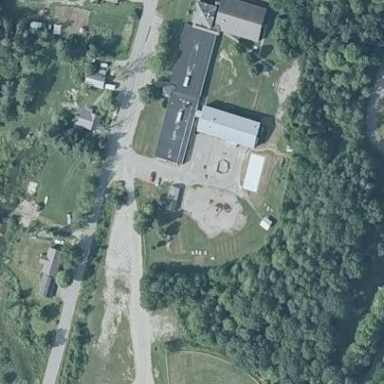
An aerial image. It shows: School building.